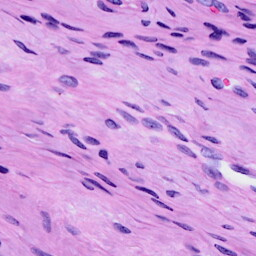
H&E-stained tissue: Cervix